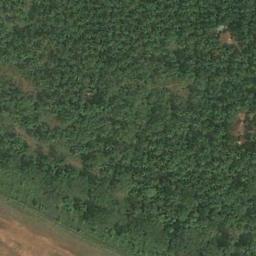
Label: forest